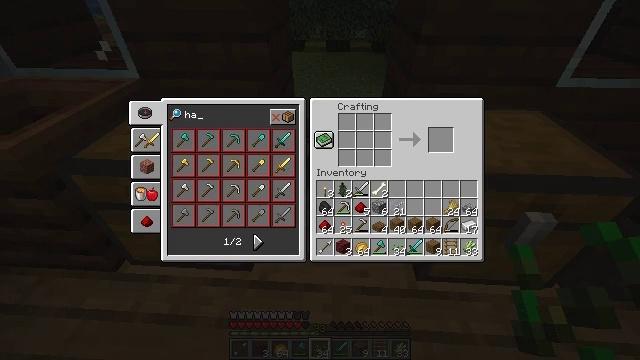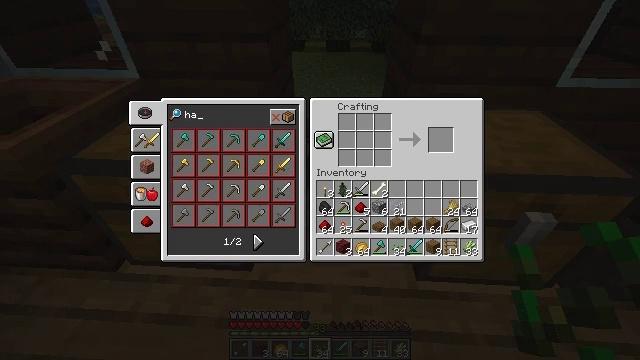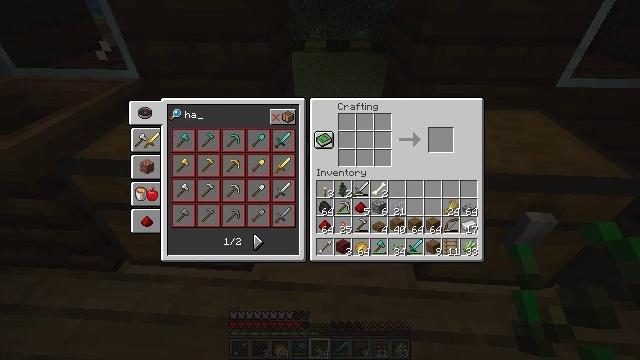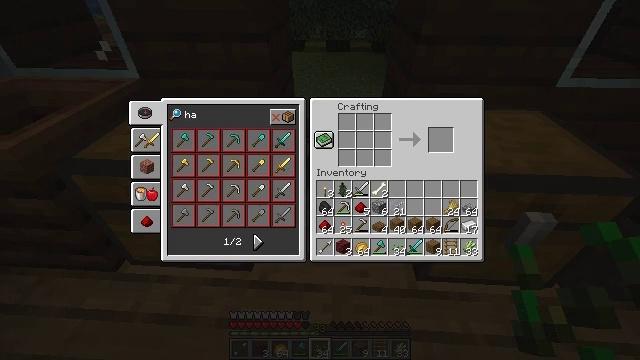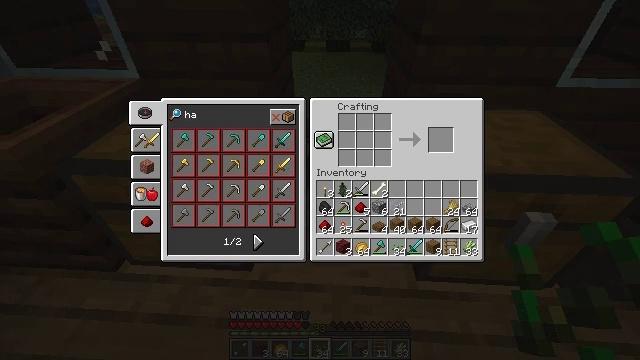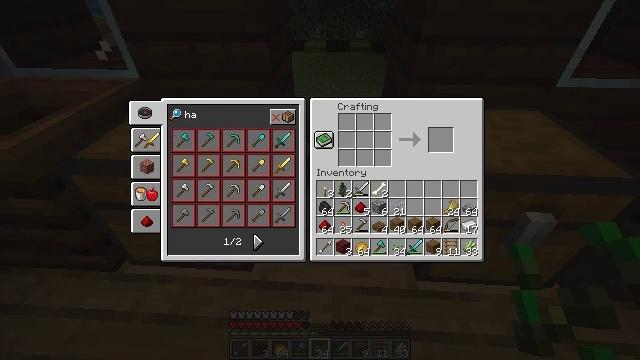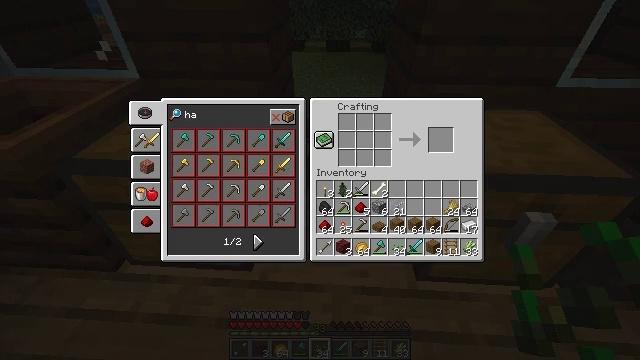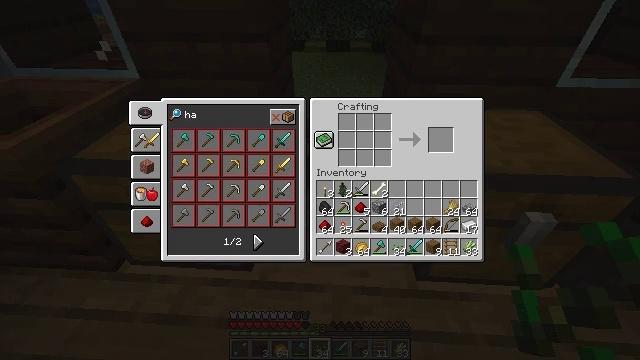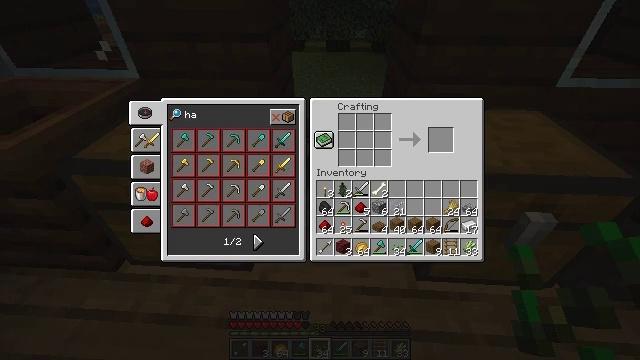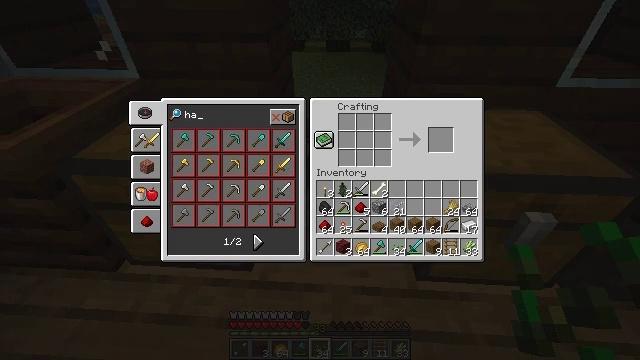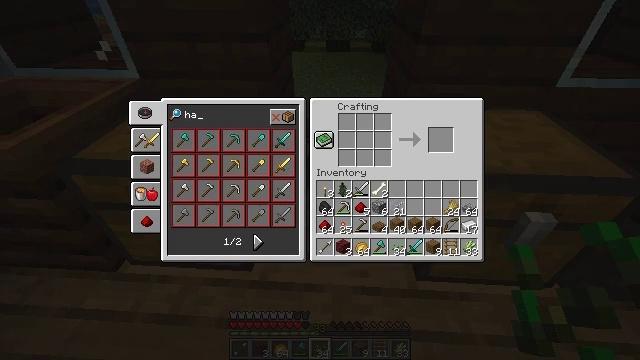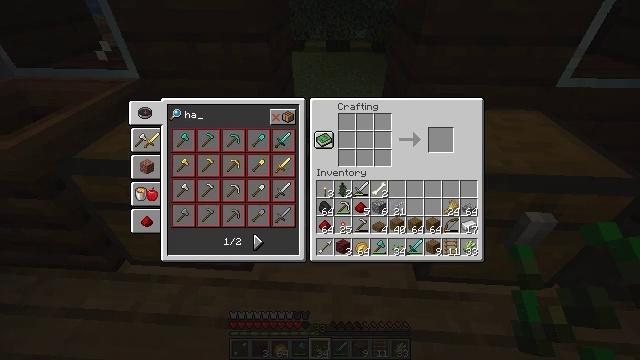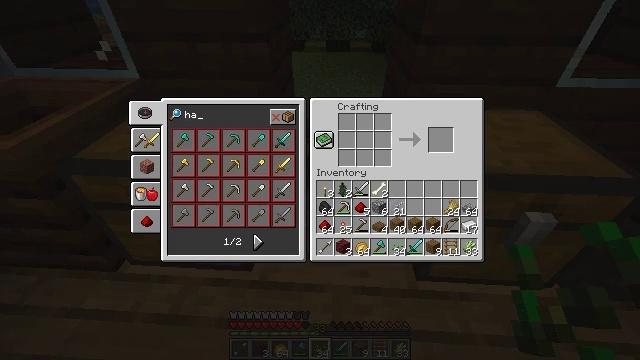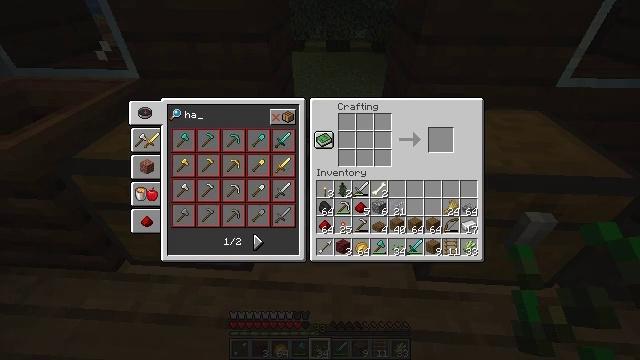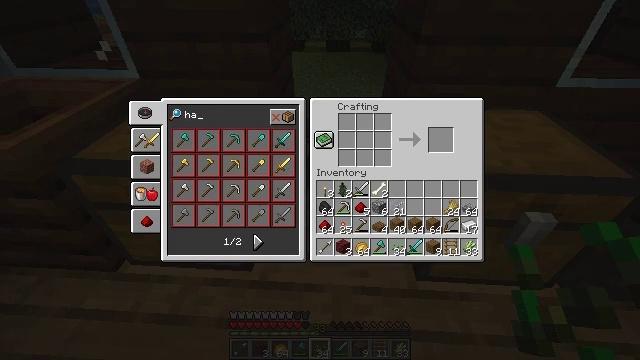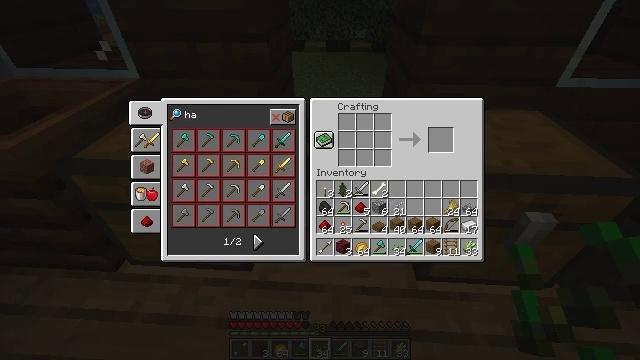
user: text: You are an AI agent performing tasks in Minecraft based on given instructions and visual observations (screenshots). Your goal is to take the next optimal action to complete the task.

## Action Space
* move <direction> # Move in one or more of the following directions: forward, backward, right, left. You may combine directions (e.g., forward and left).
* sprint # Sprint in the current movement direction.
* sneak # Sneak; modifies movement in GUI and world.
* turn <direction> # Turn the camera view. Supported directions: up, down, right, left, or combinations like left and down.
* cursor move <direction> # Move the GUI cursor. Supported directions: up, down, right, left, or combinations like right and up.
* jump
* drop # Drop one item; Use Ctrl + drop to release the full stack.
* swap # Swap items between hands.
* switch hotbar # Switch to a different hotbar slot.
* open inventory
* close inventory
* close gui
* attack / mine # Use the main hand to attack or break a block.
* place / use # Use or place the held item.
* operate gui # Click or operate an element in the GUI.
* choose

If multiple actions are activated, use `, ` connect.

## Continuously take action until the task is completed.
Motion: motion action
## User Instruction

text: Make a hay block using wheat in the crafting table.
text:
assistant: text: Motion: no_op
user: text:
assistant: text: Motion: no_op
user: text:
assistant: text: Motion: no_op
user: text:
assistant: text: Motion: no_op
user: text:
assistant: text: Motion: no_op
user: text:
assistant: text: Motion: no_op
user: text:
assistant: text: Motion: no_op
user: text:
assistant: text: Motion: no_op
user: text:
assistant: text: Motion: no_op
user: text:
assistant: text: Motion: no_op
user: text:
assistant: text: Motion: no_op
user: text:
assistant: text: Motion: no_op
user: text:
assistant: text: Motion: no_op
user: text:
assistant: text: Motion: no_op
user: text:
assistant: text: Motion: no_op
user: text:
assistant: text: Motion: no_op
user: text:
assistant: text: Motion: no_op
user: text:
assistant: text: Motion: no_op
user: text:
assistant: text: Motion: no_op
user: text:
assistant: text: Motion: no_op
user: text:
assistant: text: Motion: no_op
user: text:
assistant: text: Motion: no_op
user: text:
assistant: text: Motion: no_op
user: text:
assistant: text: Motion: no_op
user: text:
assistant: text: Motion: no_op
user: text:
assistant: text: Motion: cursor move left and down
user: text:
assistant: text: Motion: cursor move left and down
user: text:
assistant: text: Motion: no_op
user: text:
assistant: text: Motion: no_op
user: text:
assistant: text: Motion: no_op